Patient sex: M
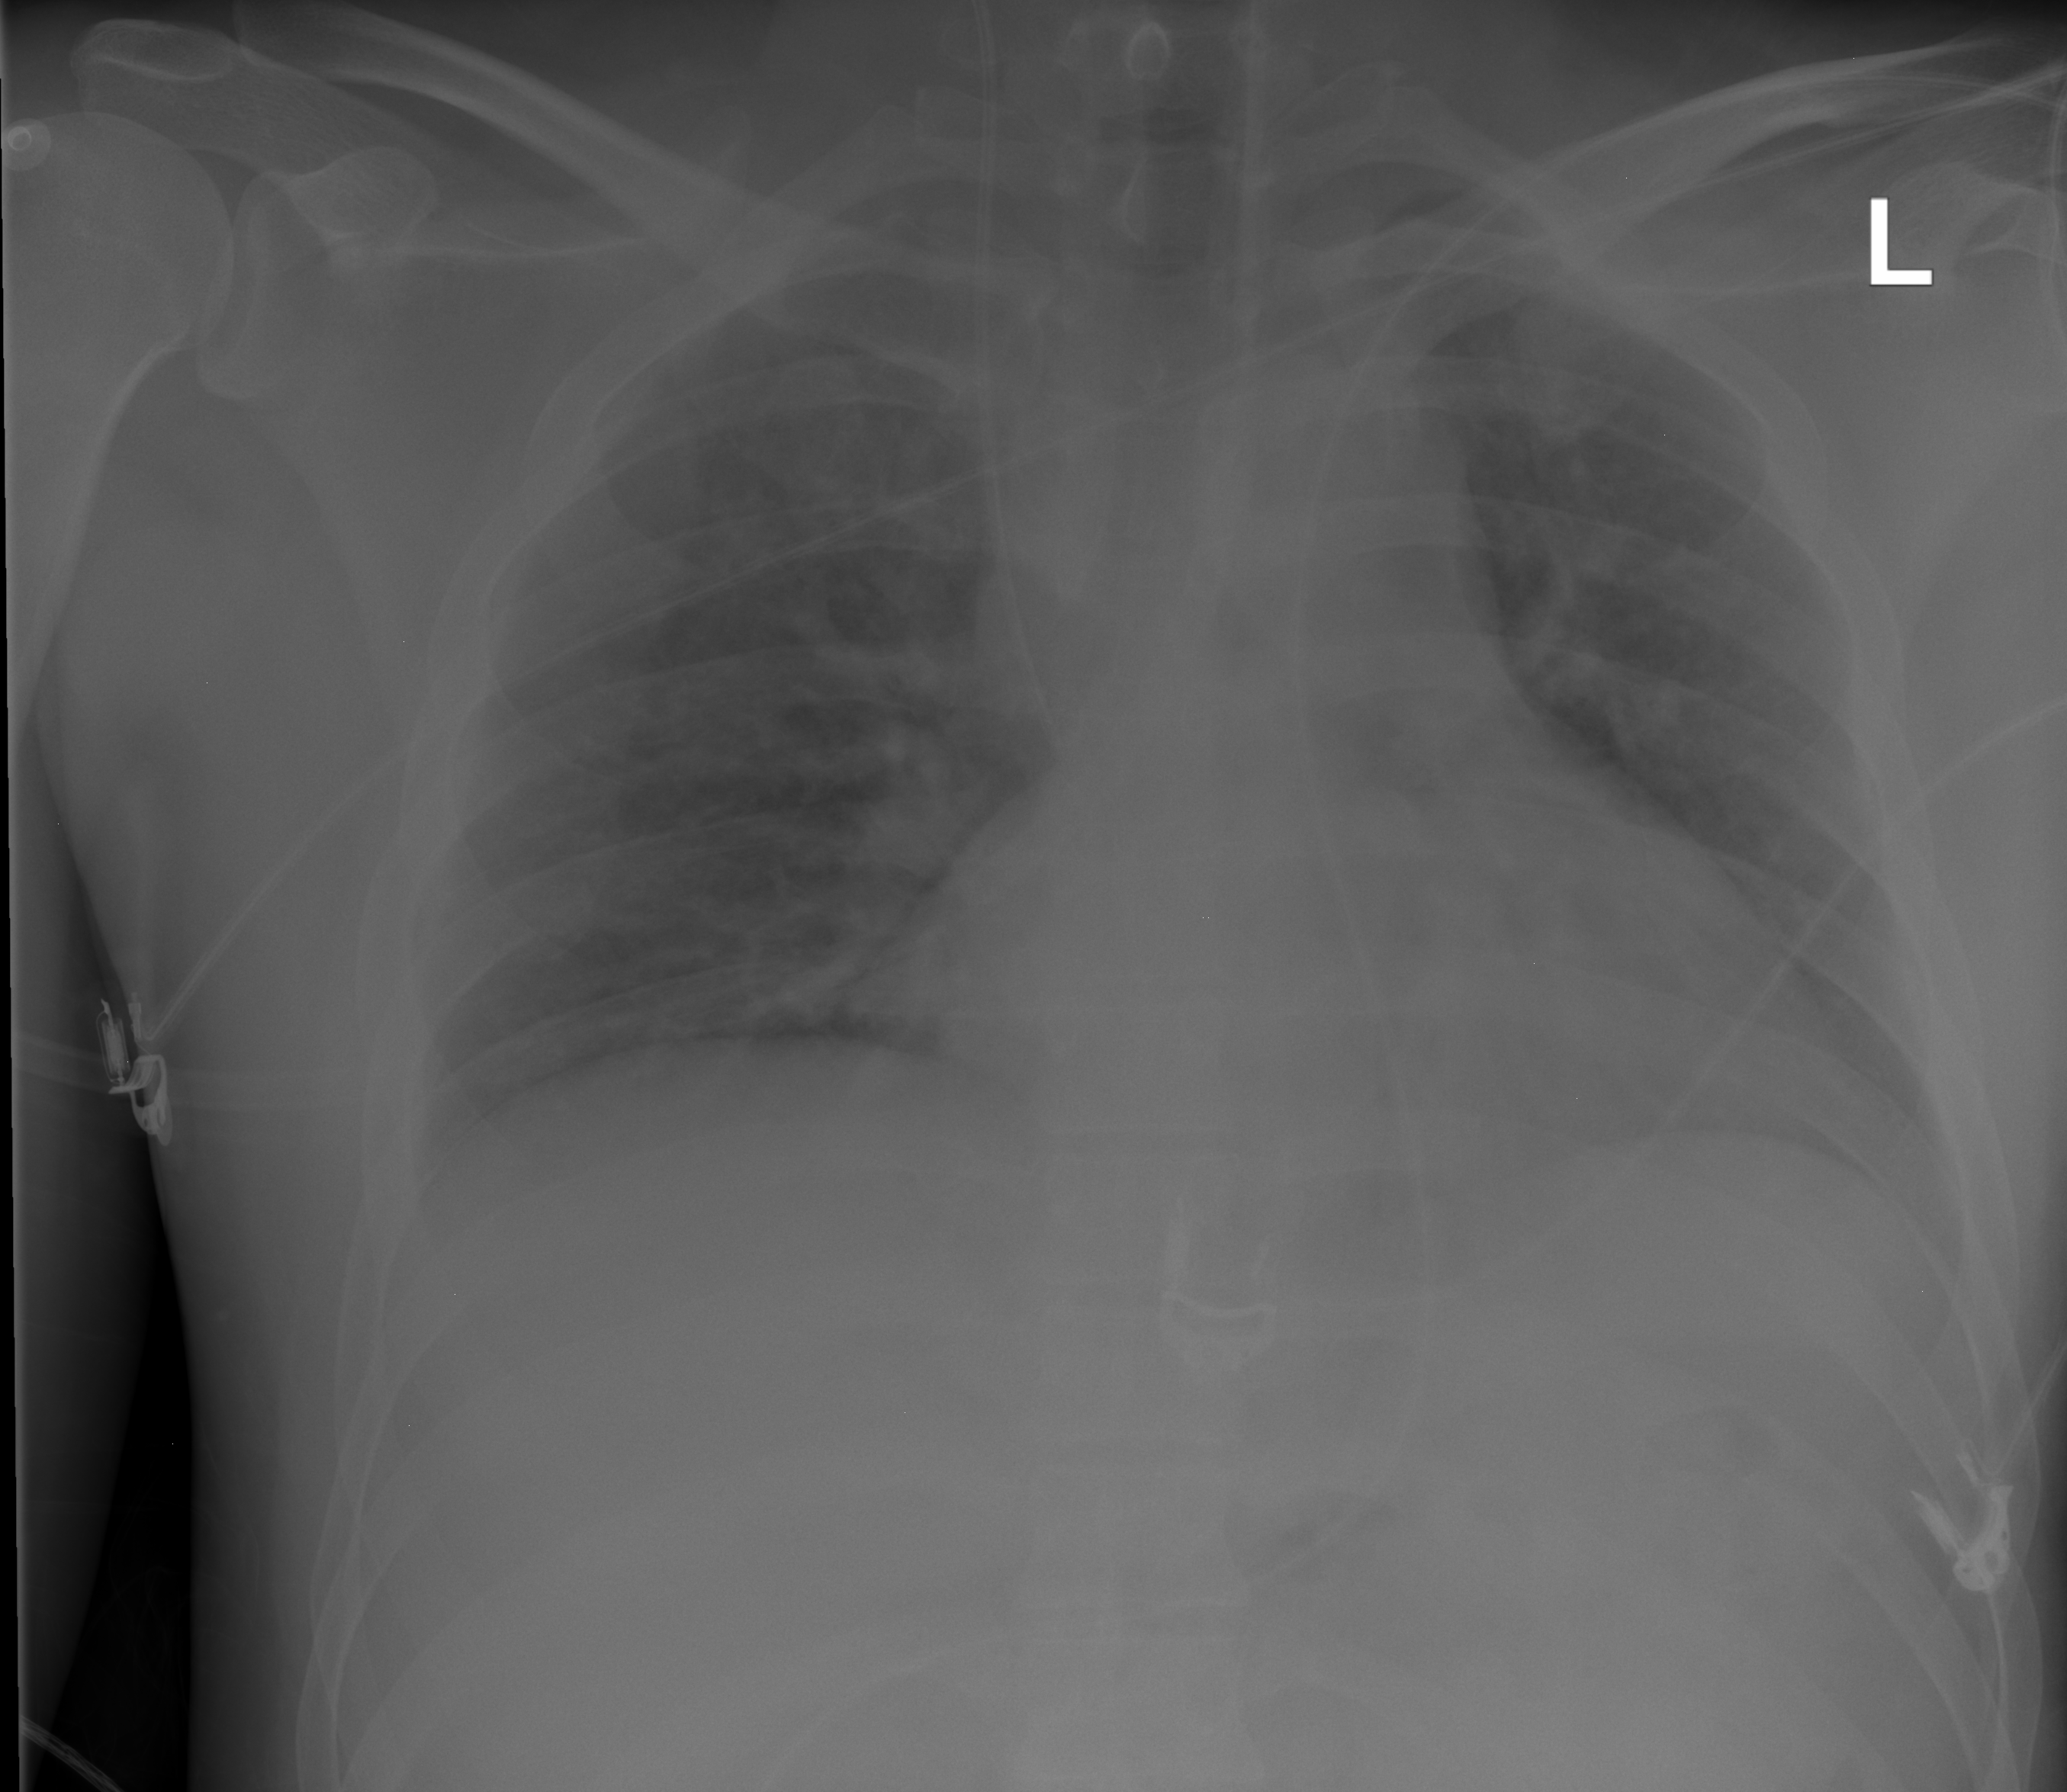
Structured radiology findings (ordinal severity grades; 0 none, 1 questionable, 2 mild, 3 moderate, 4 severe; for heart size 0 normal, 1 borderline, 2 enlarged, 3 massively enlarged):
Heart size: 0
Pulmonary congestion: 2
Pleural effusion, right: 0
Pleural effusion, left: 0
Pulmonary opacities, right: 0
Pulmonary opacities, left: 0
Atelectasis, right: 0
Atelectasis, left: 0